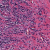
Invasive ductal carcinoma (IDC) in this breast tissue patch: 1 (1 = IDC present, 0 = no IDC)